【题型】填空题　【知识点】立体几何　【难度】medium
如图，在长方体 \(ABCD-A_1B_1C_1D_1\) 中，\(AB = BC = 6\)，\(AA_1 = 3\)，点 \(P, Q\) 分别为 \(BC, C_1D_1\) 的中点，点 \(M\) 为长方形 \(ADD_1A_1\) 内一动点（含边界），若直线 \(QM \parallel\) 平面 \(APC_1\)，则点 \(M\) 的轨迹长度为 \(\underline{\quad\quad}\).

\vspace{1em}
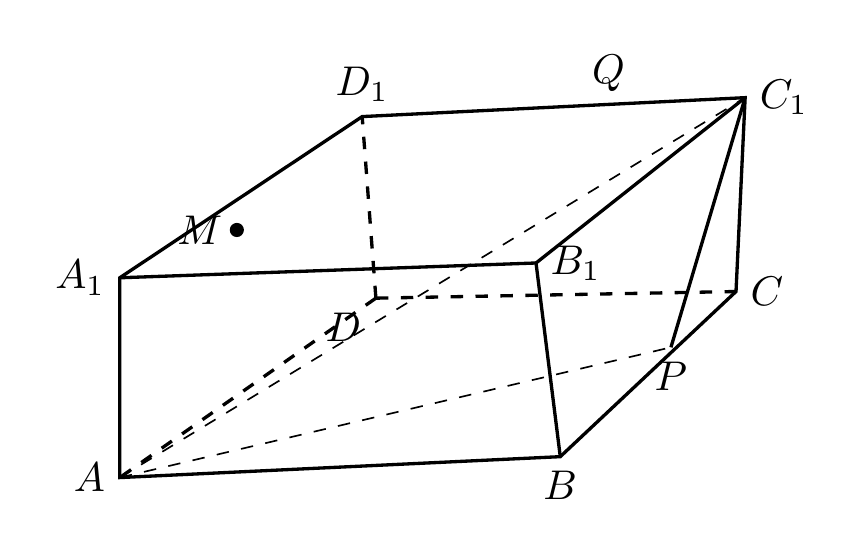
【解答】

\textbf{【答案】} \(\boldsymbol{3\sqrt{2}}\)

\vspace{1em}

\textbf{【详解】}
在长方体 \(ABCD-A_1B_1C_1D_1\) 中，取 \(A_1D_1, B_1C_1\) 的中点 \(G, H\)，连接 \(AG, GH, BH\)，

由点 \(P\) 为 \(BC\) 的中点，得 \(C_1H \parallel BP, C_1H = BP\)，

则四边形 \(BPC_1H\) 是平行四边形，所以 \(BH \parallel C_1P\)，

又 \(GH \parallel A_1B_1 \parallel AB, GH = A_1B_1 = AB\)，

则四边形 \(ABHG\) 是平行四边形，于是 \(AG \parallel BH \parallel C_1P\)，

取 \(GD_1\) 中点 \(E\)，在 \(AD\) 上取点 \(F\)，使得 \(AF = GE\)，连接 \(EF, QE, QF\)，

而 \(AF \parallel GE\)，则四边形 \(AGEF\) 为平行四边形，\(EF \parallel AG\)，

而 \(AG \subset\) 平面 \(APC_1, EF \not\subset\) 平面 \(APC_1\)，

于是 \(EF \parallel\) 平面 \(APC_1\)，

由 \(Q\) 为 \(C_1D_1\) 的中点，\(E\) 为 \(GD_1\) 中点，得 \(QE \parallel C_1G\)，

而 \(C_1G \subset\) 平面 \(APC_1, QE \not\subset\) 平面 \(APC_1\)，

则 \(QE \parallel\) 平面 \(APC_1\)，

又 \(EF \cap QE = E, EF, QE \subset\) 平面 \(QEF\)，

因此平面 \(QEF \parallel\) 平面 \(APC_1\)，

又由直线 \(QM \parallel\) 平面 \(APC_1\)，点 \(M \in\) 平面 \(ADD_1A_1\)，

则点 \(M\) 在平面 \(QEF\) 与平面 \(ADD_1A_1\) 的交线 \(EF\) 上，

从而点 \(M\) 的轨迹就是线段 \(EF\)，而
\[
EF = AG = \sqrt{A_1G^2 + A_1A^2} = \sqrt{3^2 + 3^2} = 3\sqrt{2},
\]

所以点 \(M\) 的轨迹长度为 \(3\sqrt{2}\).

故答案为：\(\boldsymbol{3\sqrt{2}}\).

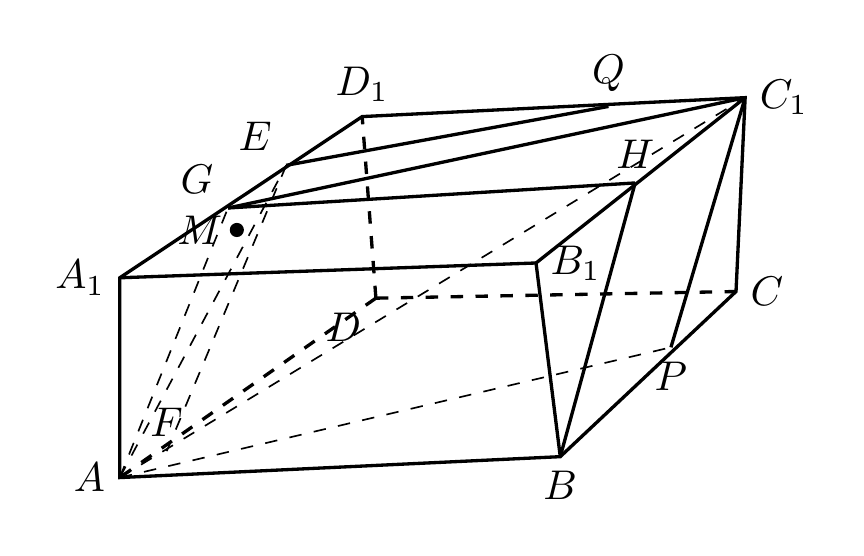